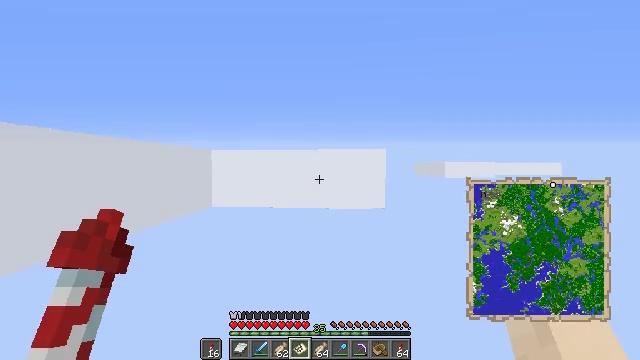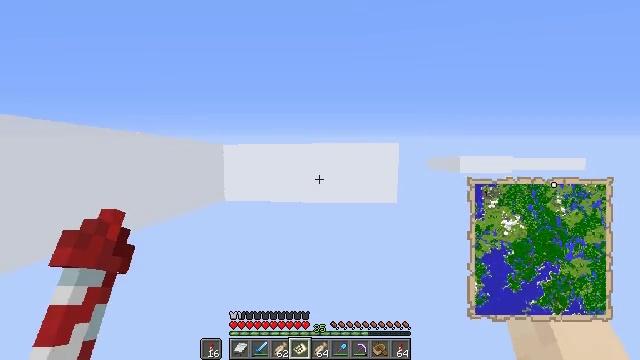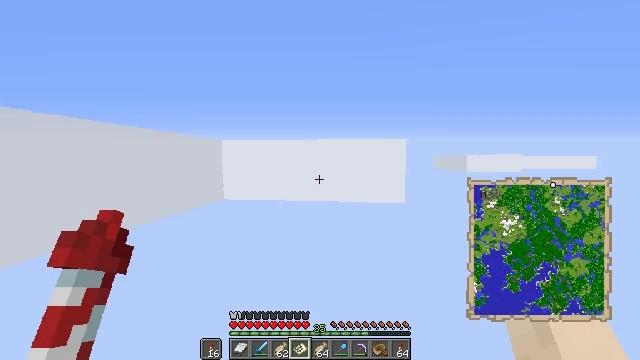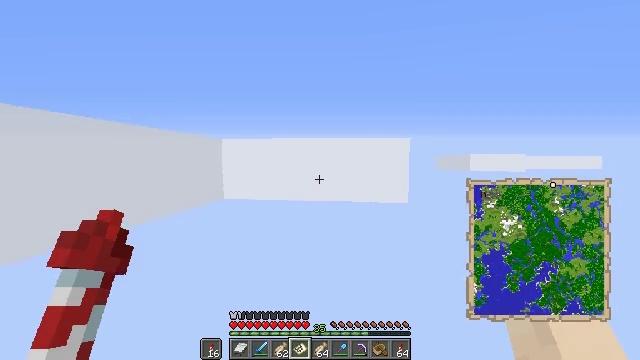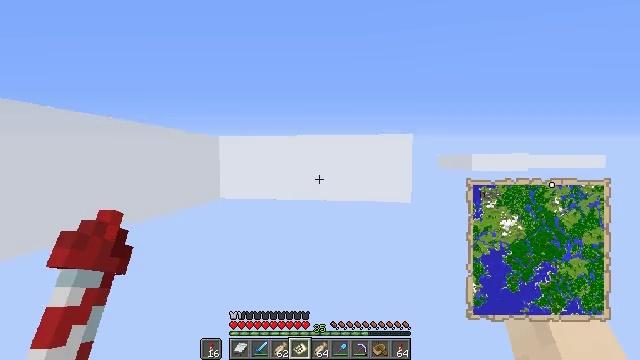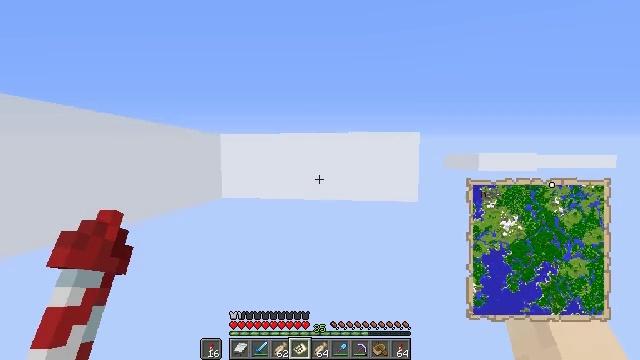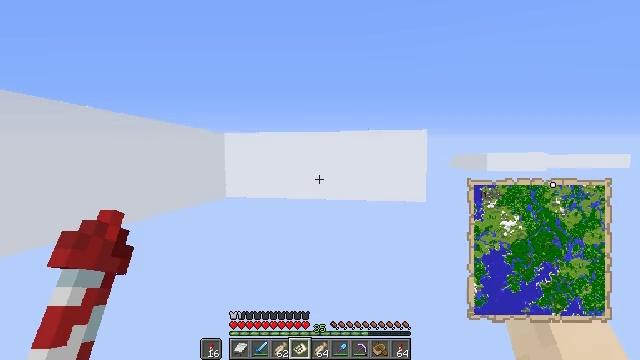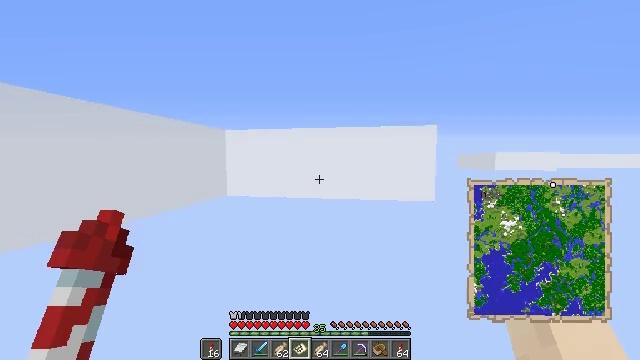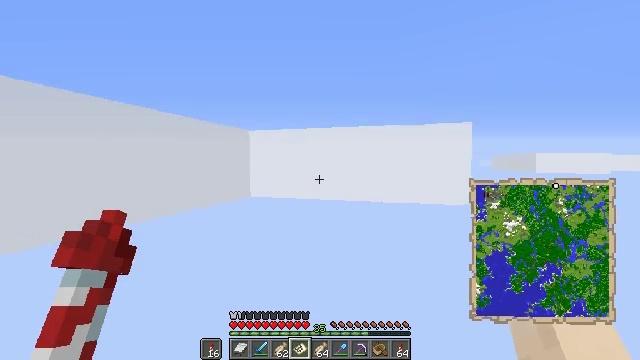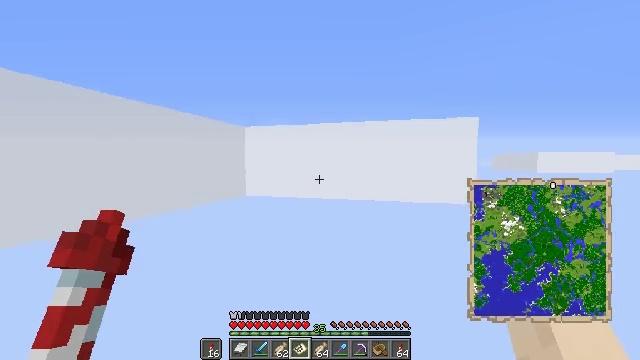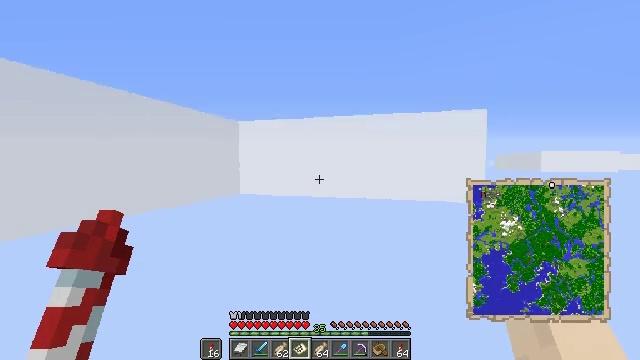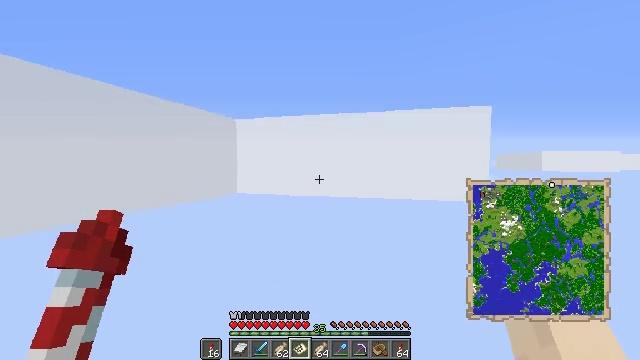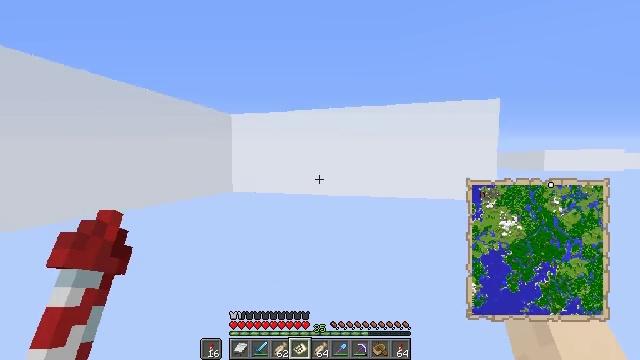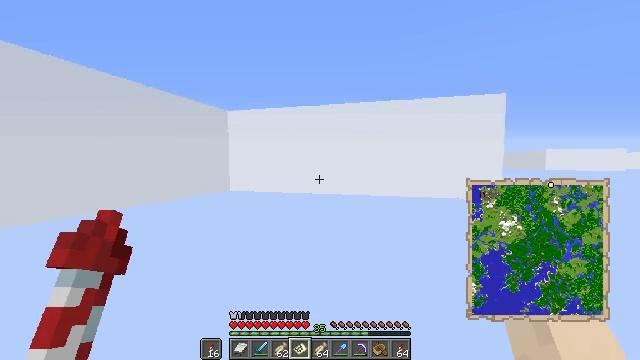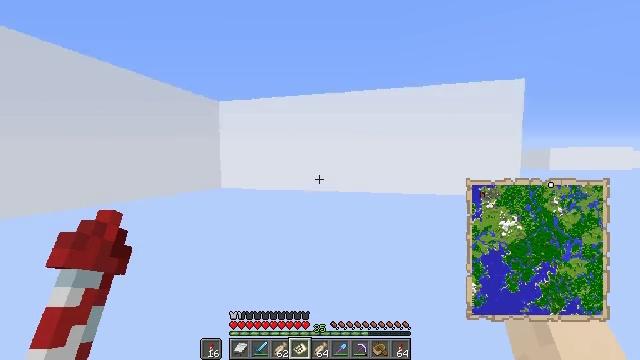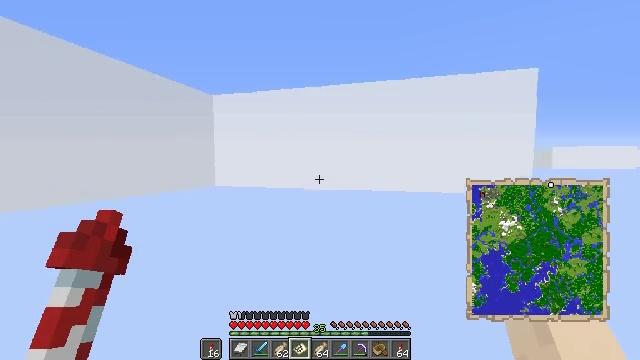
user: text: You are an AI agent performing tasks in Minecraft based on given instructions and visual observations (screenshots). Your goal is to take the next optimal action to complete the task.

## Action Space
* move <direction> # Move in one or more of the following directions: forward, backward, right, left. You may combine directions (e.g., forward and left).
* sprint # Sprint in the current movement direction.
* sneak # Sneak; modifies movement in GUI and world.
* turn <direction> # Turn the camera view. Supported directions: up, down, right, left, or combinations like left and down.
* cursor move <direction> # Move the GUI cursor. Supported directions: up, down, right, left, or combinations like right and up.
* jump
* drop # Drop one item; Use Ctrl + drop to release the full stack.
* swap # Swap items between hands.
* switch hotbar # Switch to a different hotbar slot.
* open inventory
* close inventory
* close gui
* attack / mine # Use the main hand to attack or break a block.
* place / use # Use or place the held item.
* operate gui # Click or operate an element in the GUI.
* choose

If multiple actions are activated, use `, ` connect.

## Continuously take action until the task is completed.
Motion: motion action
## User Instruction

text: Use a compass and some paper to craft a map.
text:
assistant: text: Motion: turn left and down
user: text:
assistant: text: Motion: no_op
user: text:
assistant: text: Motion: no_op
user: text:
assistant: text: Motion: no_op
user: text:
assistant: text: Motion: no_op
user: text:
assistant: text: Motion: turn left
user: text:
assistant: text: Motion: turn left
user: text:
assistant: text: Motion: turn left
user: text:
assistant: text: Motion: no_op
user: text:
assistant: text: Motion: no_op
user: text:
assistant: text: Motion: no_op
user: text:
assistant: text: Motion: no_op
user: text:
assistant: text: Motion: no_op
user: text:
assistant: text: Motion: no_op
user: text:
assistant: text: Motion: no_op
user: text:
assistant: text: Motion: no_op
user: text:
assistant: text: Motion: no_op
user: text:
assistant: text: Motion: no_op
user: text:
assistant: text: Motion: no_op
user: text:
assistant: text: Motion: no_op
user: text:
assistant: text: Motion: no_op
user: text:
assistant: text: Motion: no_op
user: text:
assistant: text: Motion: no_op
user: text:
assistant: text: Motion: no_op
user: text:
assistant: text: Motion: no_op
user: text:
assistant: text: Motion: no_op
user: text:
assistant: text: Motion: no_op
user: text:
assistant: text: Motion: no_op
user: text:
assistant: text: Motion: no_op
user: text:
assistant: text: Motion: no_op